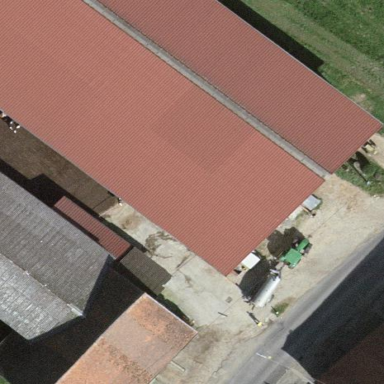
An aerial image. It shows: Farmyard area.